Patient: sex M, age 45
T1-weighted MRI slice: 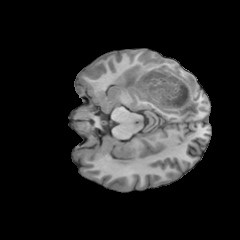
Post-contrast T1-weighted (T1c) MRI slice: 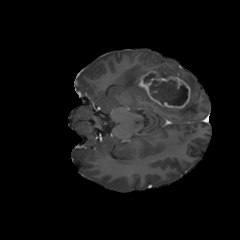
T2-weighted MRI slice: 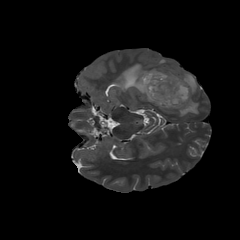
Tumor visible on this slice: yes
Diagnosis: Glioblastoma, IDH-wildtype
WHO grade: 4